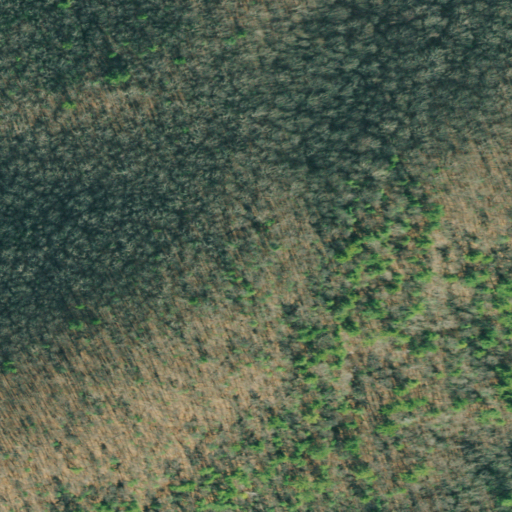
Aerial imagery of mountain in Georgia named Middle Bald containing deciduous forest and mixed forest